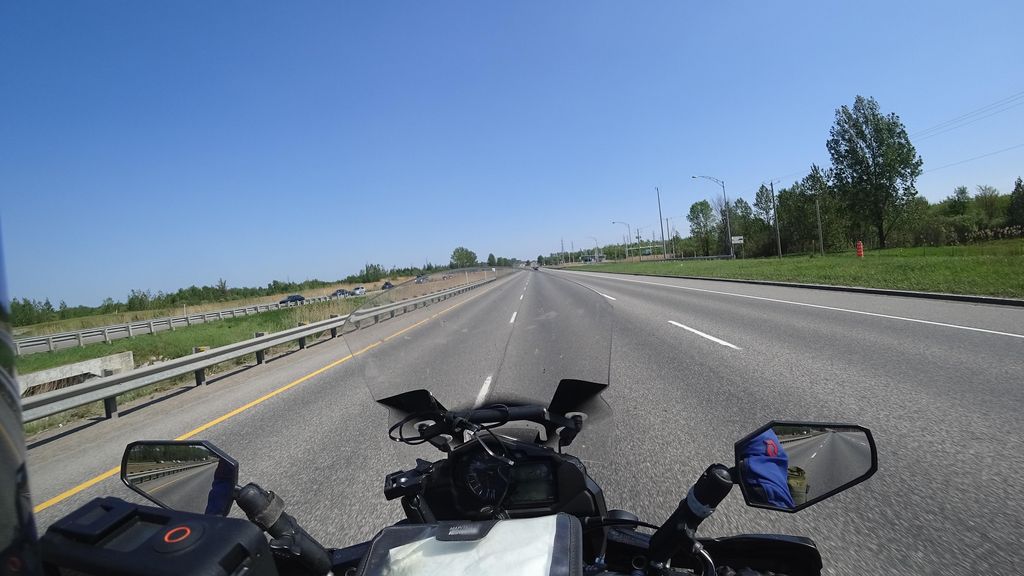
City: quebec_city